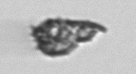
Label: Syracosphaera_pulchra